Question: Which element should I use for titles of tables, '<caption>' or '<th>'?
For example, I want to create this table :

What is better,
'''
<tr><th colspan="2">Discographie</th></tr>
'''
or
'''
<caption style="font-weight: bold">Discographie</caption>
'''
?
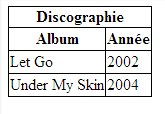
Answer: 'th' corresponds to the title of the column, so in that case : "Album" and "Annee"
W3C : "The th element represents a header cell in a table."
<URL>
'caption' corresponds to the title / description of the whole table, so yes, you'd better use caption for "Discographie".
W3C : "The caption element represents the title of the table that is its parent."
<URL>
Plus, it is easier to maintain as your table grows